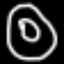
Label: donut